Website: ulta-beauty
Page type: delivery-shipping
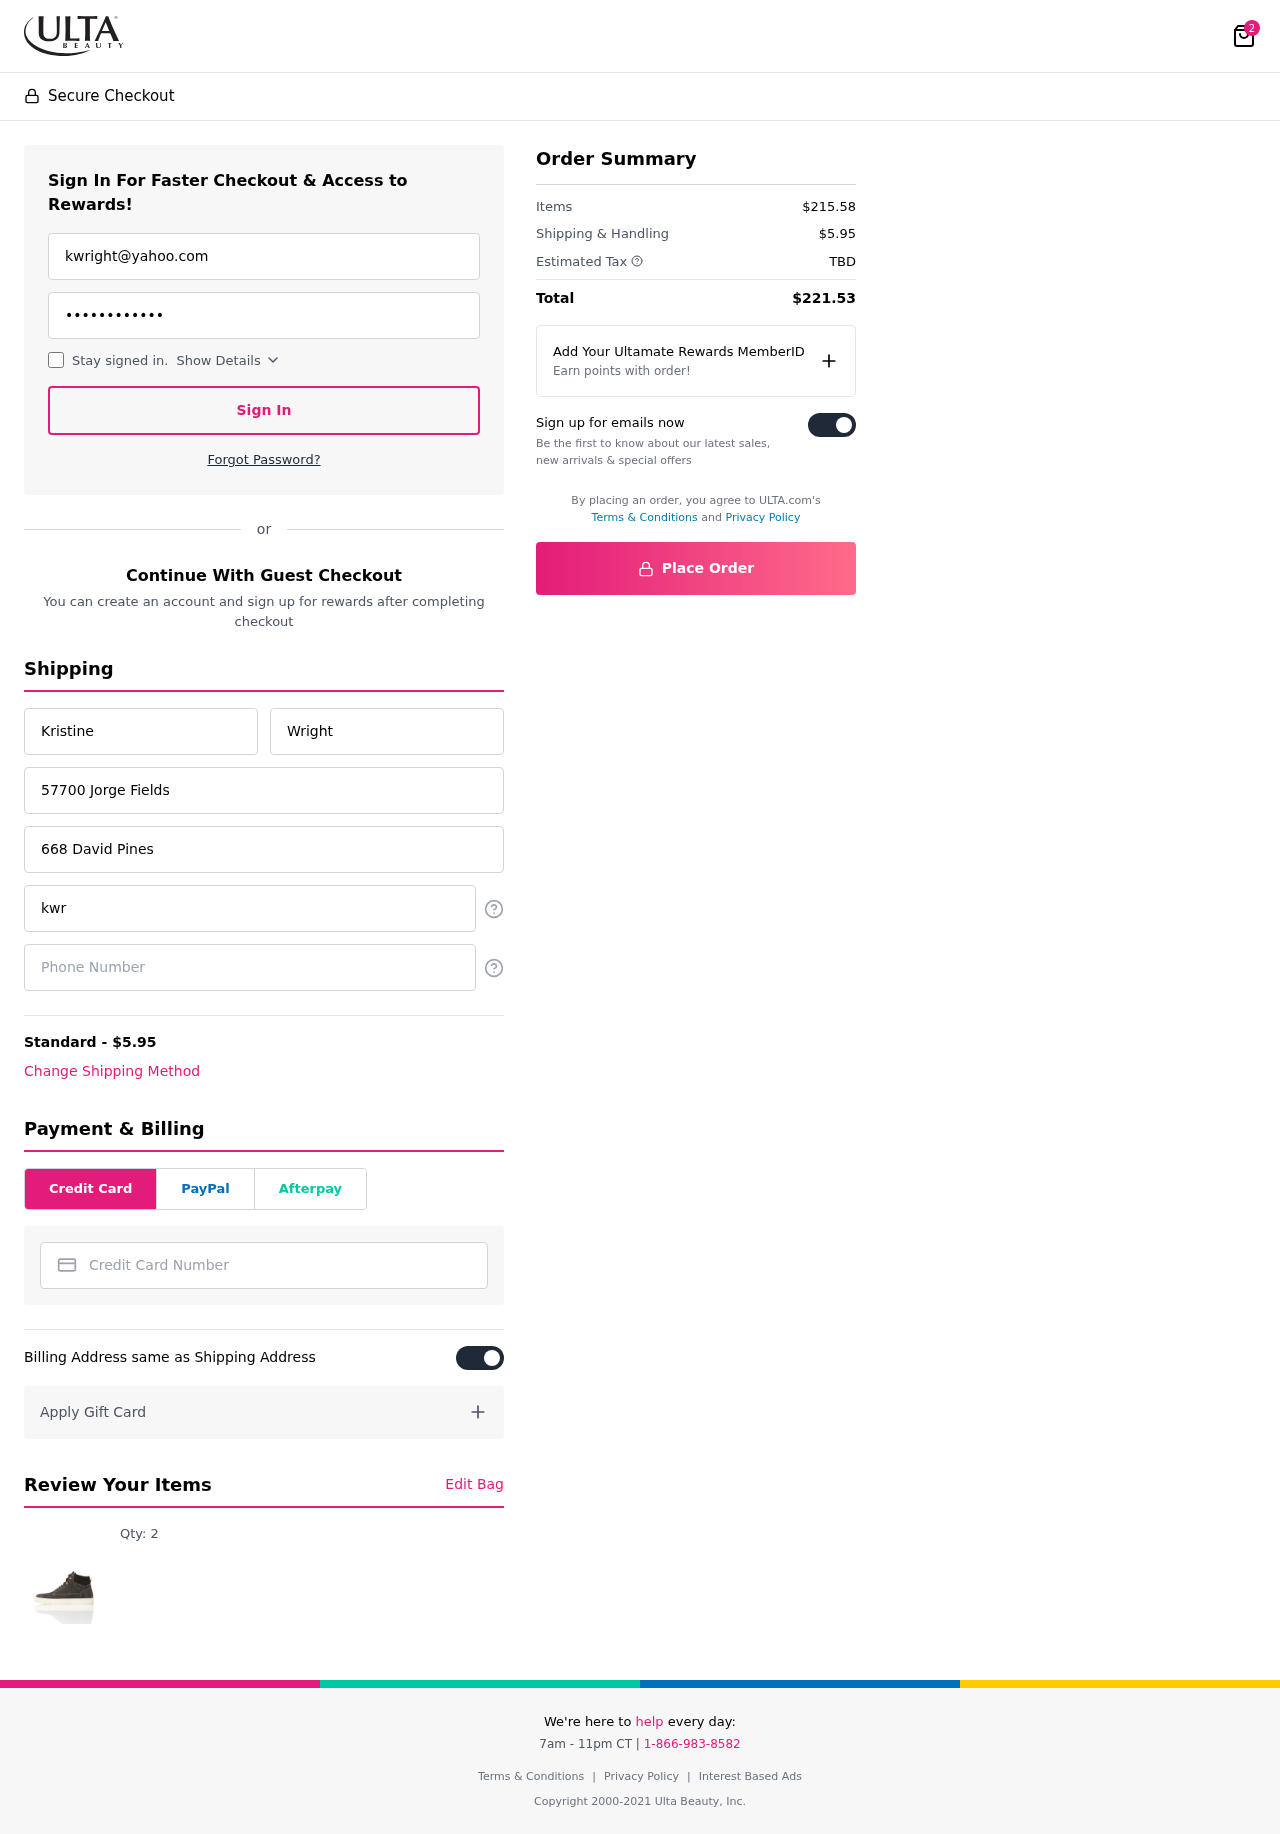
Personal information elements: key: PII_CARD_NUMBER
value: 2400 6269 1211 8357
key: PII_EMAIL
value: kwright@yahoo.com
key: PII_EMAIL2
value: kwright@yahoo.com
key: PII_FIRSTNAME
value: Kristine
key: PII_LASTNAME
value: Wright
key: PII_PHONE
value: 9737414340
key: PII_STREET
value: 57700 Jorge Fields
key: PII_STREET2
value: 668 David Pines
Product elements: key: PRODUCT1_QUANTITY
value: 2
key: PRODUCT1
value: Qty: 2
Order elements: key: ORDER_NUM_ITEMS
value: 2
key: ORDER_SHIPPING_COST
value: $5.95
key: ORDER_SUBTOTAL
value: $215.58
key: ORDER_TAX
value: TBD
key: ORDER_TOTAL
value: $221.53